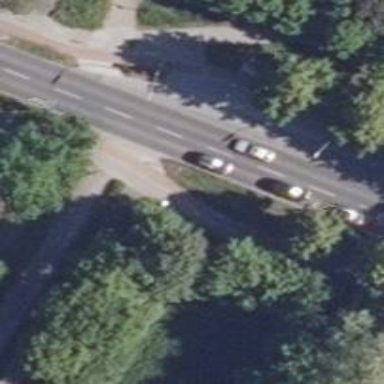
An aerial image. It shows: Secondary road with asphalt surface. It has separate sidewalks on both sides.